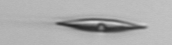
Label: pennate